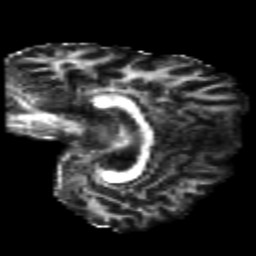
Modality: FA
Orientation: sagittal
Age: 20
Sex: female
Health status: healthy
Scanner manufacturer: philips
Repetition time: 7.386 s
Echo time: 0.08599 s